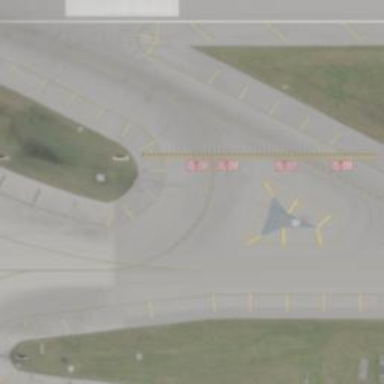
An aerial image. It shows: Image of taxiway at airport.